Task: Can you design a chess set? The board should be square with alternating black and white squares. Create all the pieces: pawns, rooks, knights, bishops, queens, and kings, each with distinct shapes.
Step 1110:
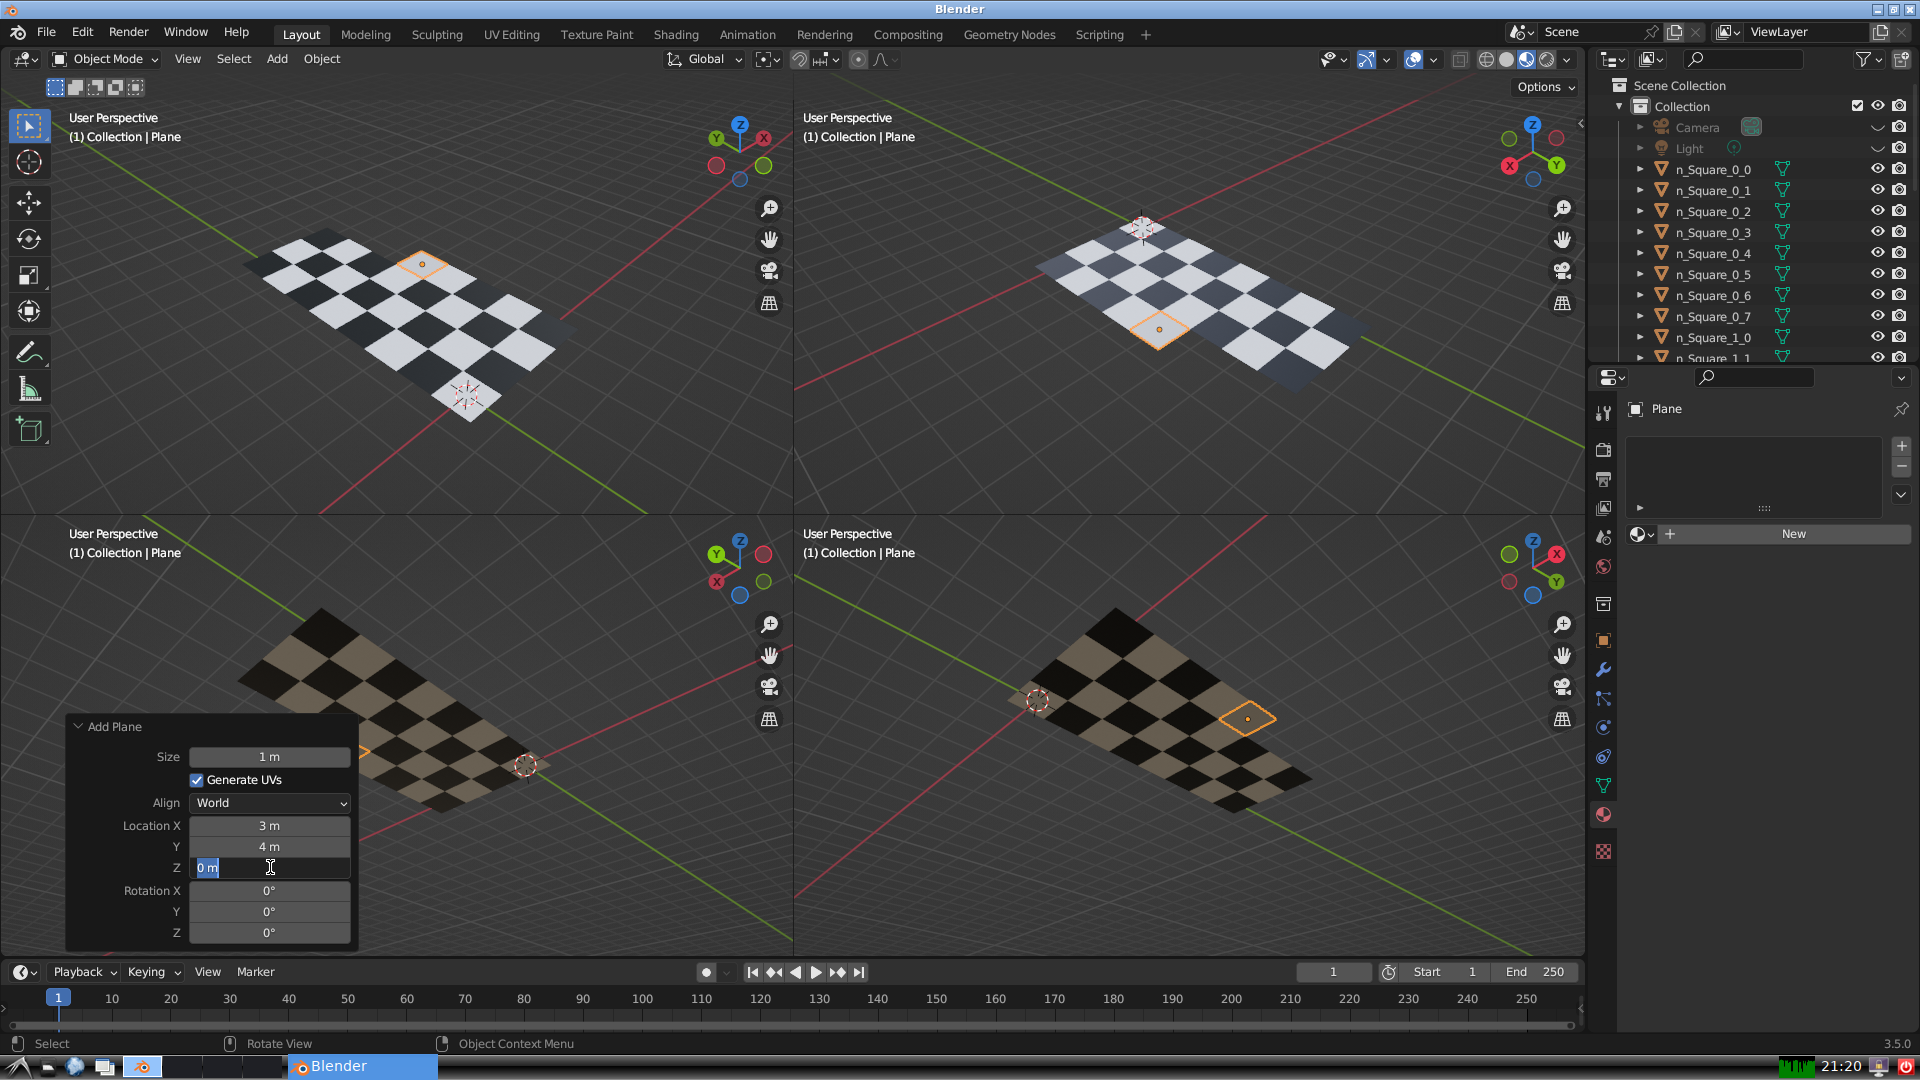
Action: input_text: 0.0